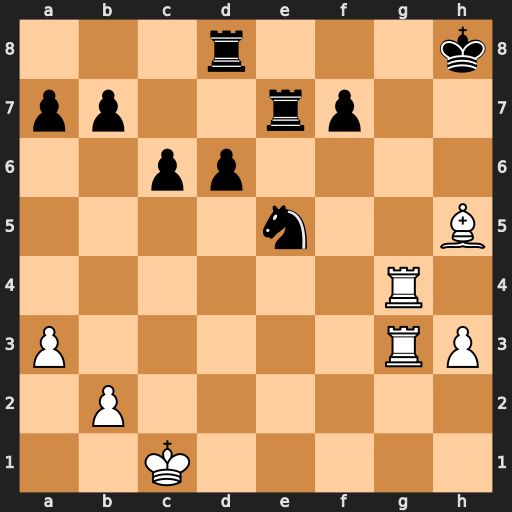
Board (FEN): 3r3k/pp2rp2/2pp4/4n2B/6R1/P5RP/1P6/2K5
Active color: w
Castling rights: -
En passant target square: -
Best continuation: Rh4 Ng6 Bxg6+